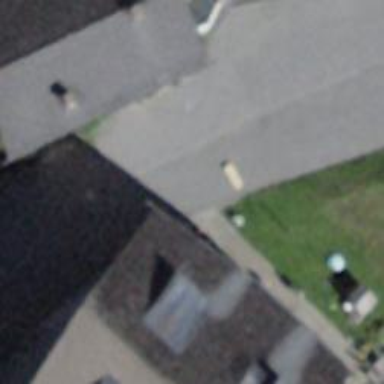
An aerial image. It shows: Driveway with paved surface.